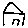
Label: house